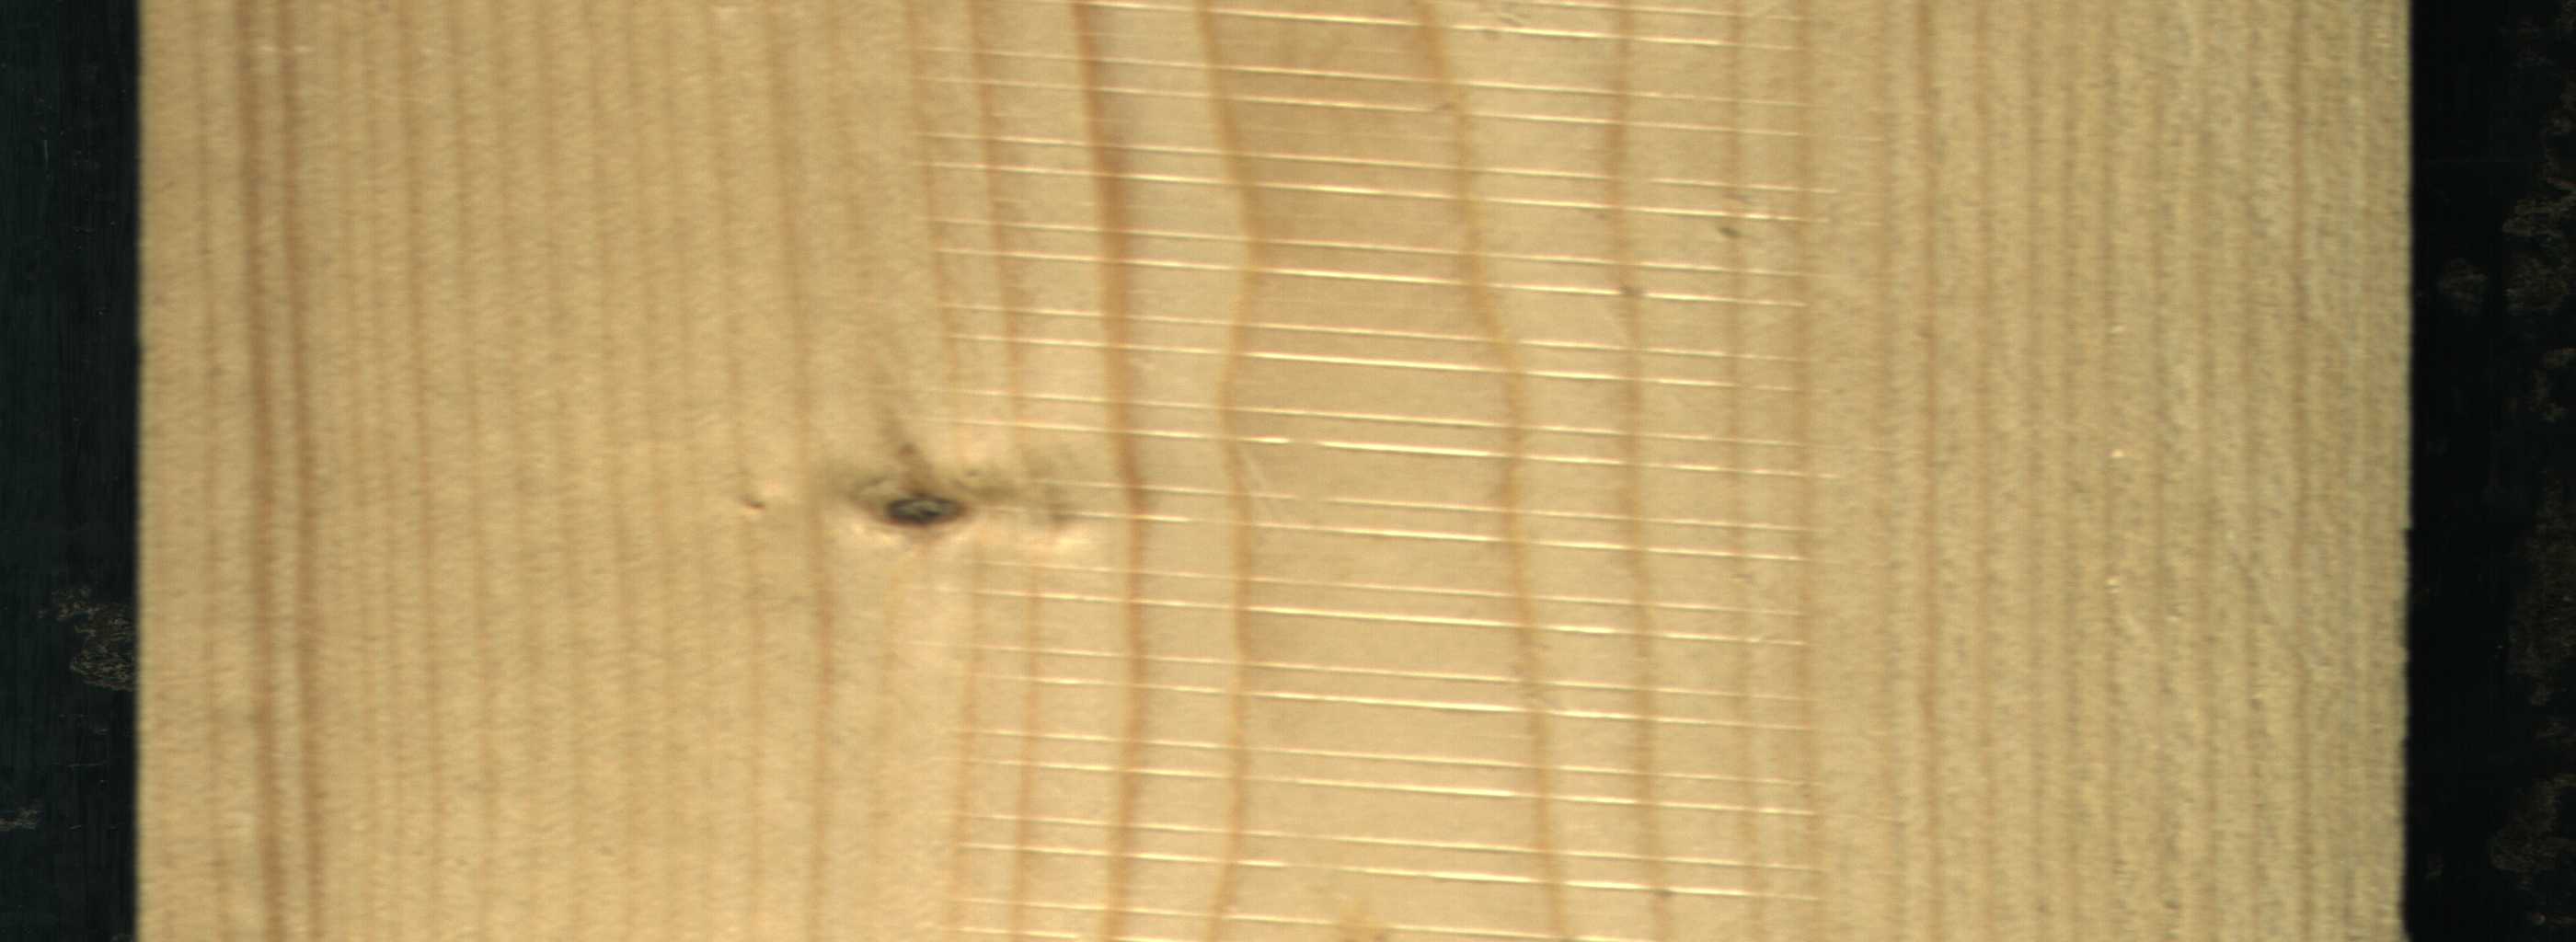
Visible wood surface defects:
Live_Knot